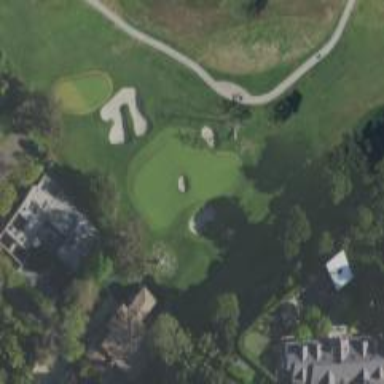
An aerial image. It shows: Golf hole.